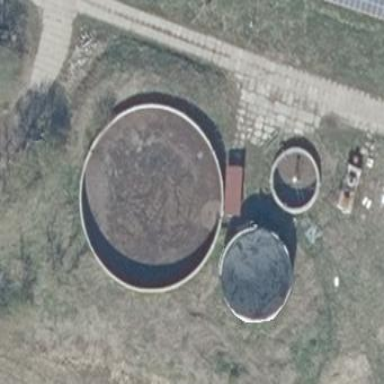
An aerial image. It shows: Storage tank with man-made structure.